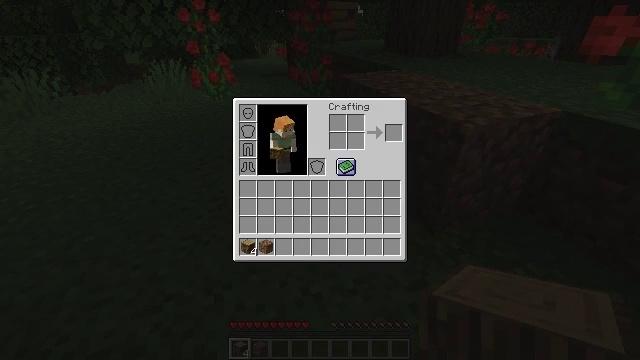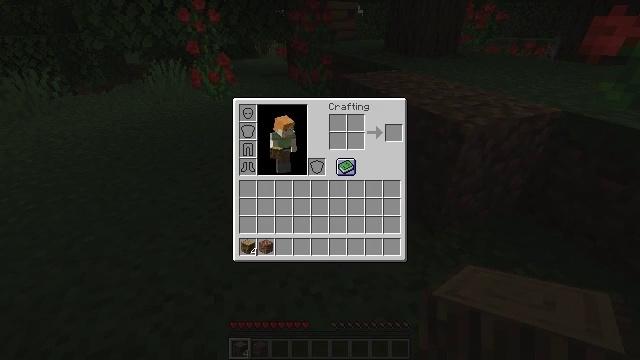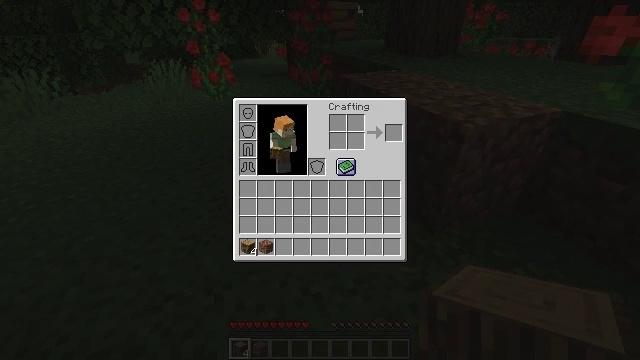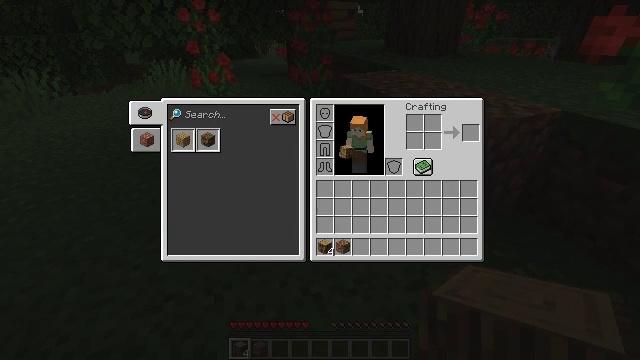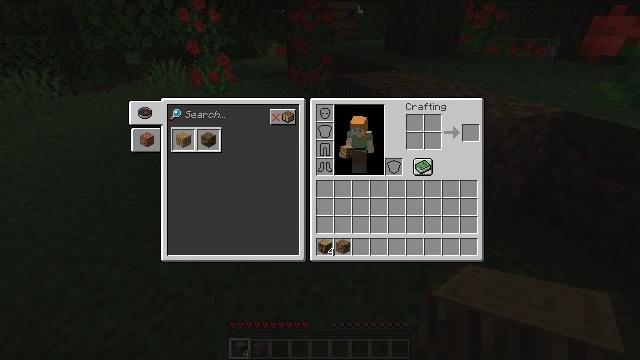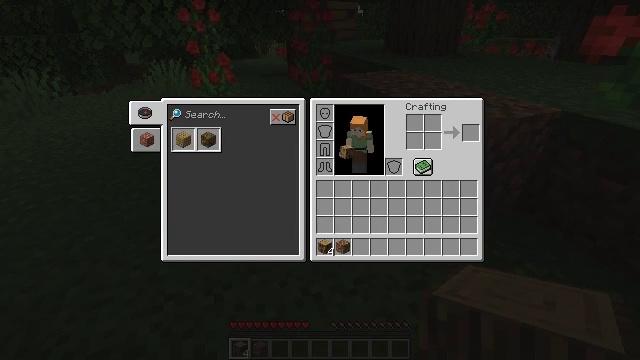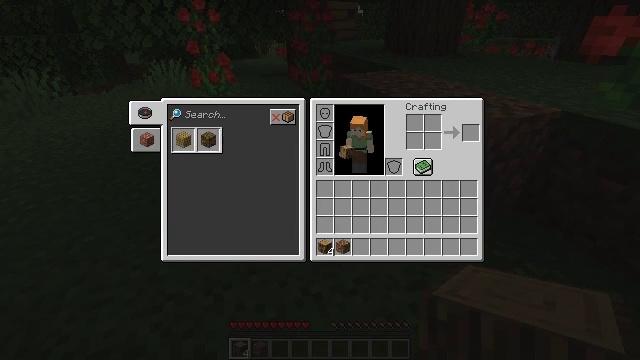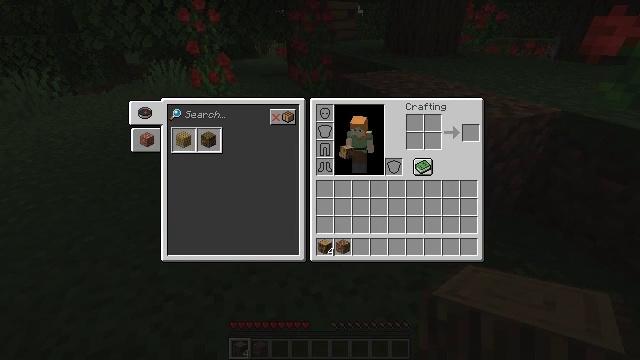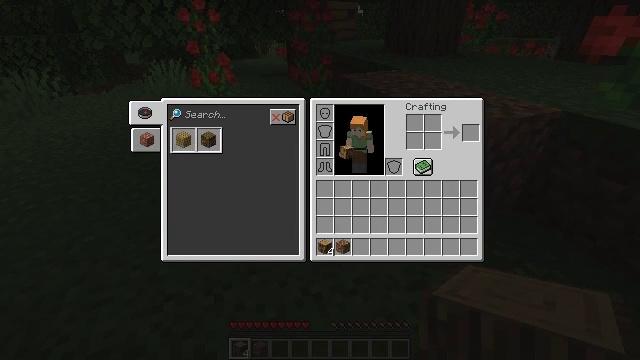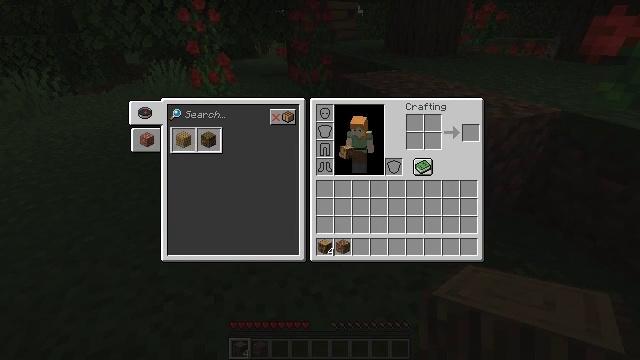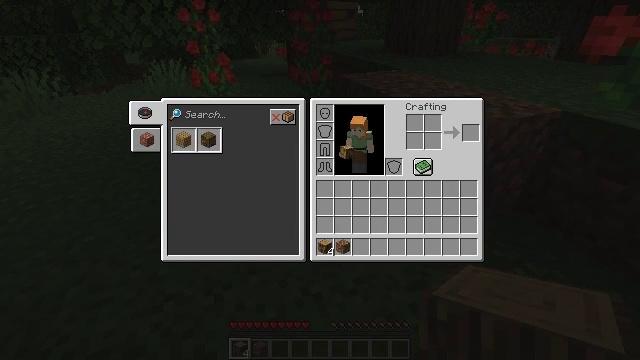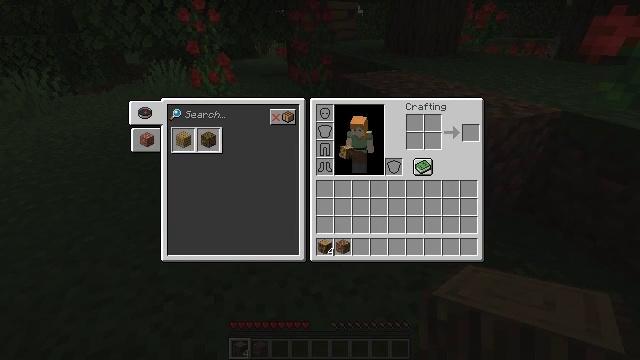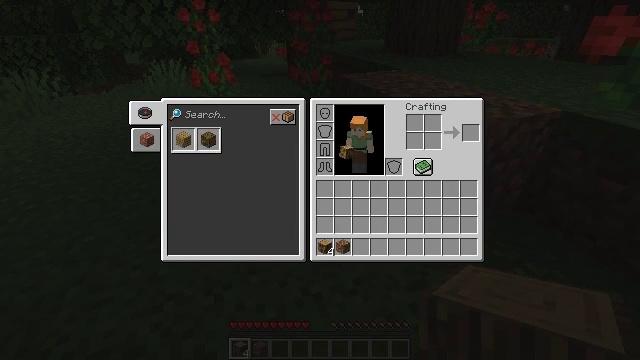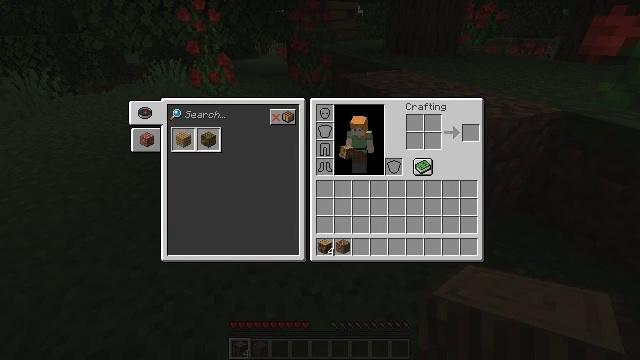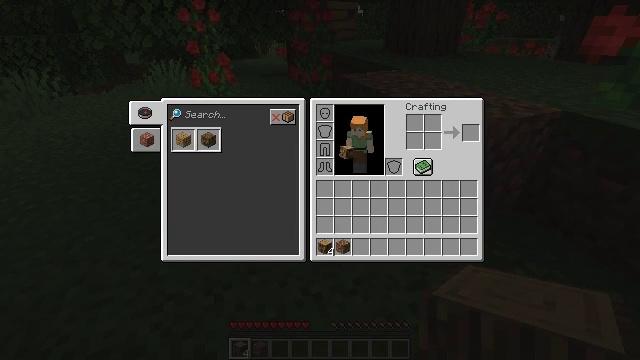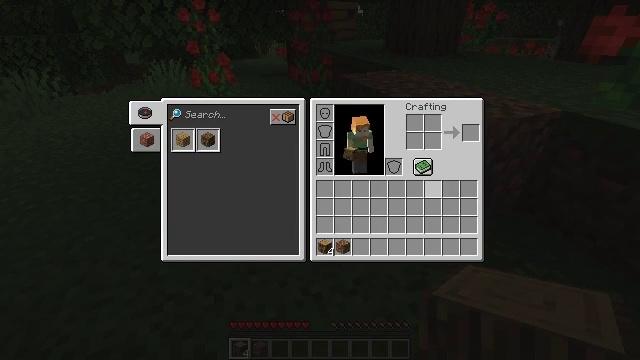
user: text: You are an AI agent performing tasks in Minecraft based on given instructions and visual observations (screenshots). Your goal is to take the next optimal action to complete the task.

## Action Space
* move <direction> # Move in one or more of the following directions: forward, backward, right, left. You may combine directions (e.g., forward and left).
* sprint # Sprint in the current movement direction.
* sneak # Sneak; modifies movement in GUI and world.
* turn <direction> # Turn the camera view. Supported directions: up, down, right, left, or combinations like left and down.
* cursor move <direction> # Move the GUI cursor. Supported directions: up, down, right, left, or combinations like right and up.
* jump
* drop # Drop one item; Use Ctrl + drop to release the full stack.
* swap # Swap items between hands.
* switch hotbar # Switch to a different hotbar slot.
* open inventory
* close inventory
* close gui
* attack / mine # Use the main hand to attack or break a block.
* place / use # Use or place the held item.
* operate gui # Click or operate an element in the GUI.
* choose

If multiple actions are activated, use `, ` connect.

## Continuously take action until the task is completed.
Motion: motion action
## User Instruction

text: Take logs to craft oak wood.
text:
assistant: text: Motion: no_op
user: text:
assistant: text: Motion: no_op
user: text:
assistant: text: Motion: operate gui
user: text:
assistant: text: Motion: operate gui
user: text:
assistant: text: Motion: operate gui
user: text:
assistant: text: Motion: no_op
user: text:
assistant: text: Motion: no_op
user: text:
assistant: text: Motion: no_op
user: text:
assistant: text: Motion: no_op
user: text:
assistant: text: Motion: no_op
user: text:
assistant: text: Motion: no_op
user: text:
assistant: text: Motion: no_op
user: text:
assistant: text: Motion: no_op
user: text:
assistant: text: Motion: cursor move right
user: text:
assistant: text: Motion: cursor move right and down
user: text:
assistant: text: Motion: no_op
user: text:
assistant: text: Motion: no_op
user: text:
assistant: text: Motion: no_op
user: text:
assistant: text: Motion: cursor move up
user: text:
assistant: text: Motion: cursor move left and up
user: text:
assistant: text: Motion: no_op
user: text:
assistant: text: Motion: no_op
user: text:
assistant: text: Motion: no_op
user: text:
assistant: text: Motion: no_op
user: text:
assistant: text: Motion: no_op
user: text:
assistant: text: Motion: no_op
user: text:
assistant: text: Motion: no_op
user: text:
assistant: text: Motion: no_op
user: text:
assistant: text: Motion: no_op
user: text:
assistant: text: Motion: no_op